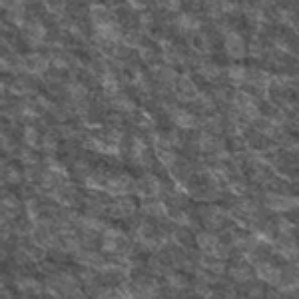
Label: frost